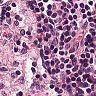
Metastatic tissue present: no